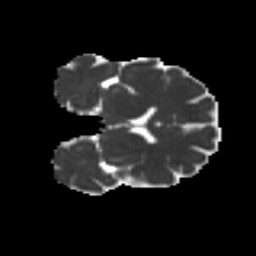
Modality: MD
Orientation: coronal
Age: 55
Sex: male
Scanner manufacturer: ge
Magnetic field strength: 3 T
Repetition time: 7.8 s
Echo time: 0.0611 s